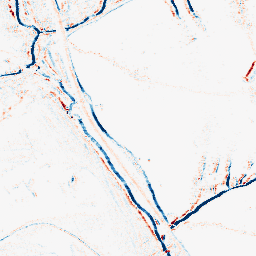
Category: morphological
Decomposition family: morphological_rect
Decomposition parameters: operation: average
width: 5
height: 3
Upsampling method: quartic
Upsampling parameters: scale: 4
Upsampling scale: 4